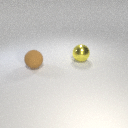
large brown rubber sphere in front of large yellow metal sphere